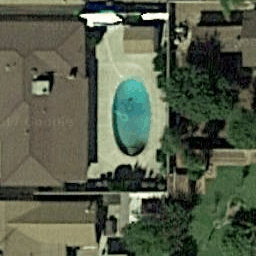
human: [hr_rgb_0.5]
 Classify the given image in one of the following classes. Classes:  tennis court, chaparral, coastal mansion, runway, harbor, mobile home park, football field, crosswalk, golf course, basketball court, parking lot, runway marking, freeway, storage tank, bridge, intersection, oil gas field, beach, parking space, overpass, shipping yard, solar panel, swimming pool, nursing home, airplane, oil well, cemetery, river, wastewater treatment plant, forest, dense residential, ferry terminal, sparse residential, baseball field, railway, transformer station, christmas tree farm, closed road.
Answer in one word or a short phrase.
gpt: swimming pool